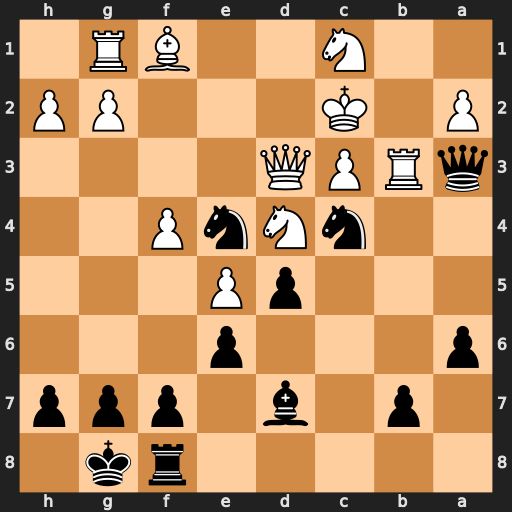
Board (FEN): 5rk1/1p1b1ppp/p3p3/3pP3/2nNnP2/qRPQ4/P1K3PP/2N2BR1
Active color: b
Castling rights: -
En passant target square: -
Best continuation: Ba4 Qxc4 dxc4